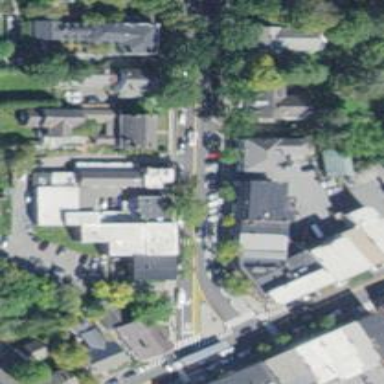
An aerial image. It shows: Marked road crossing.